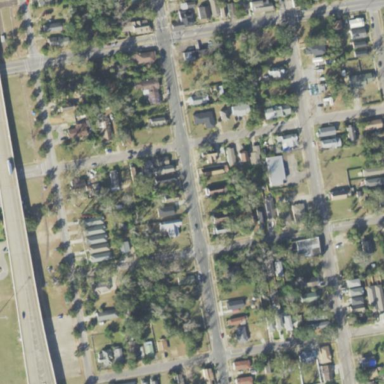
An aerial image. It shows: Residential area composed of single-family homes.